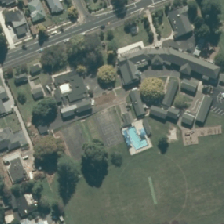
Land cover: urban_build_up